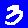
Digit: 3